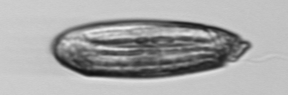
Label: Katodinium_or_Torodinium